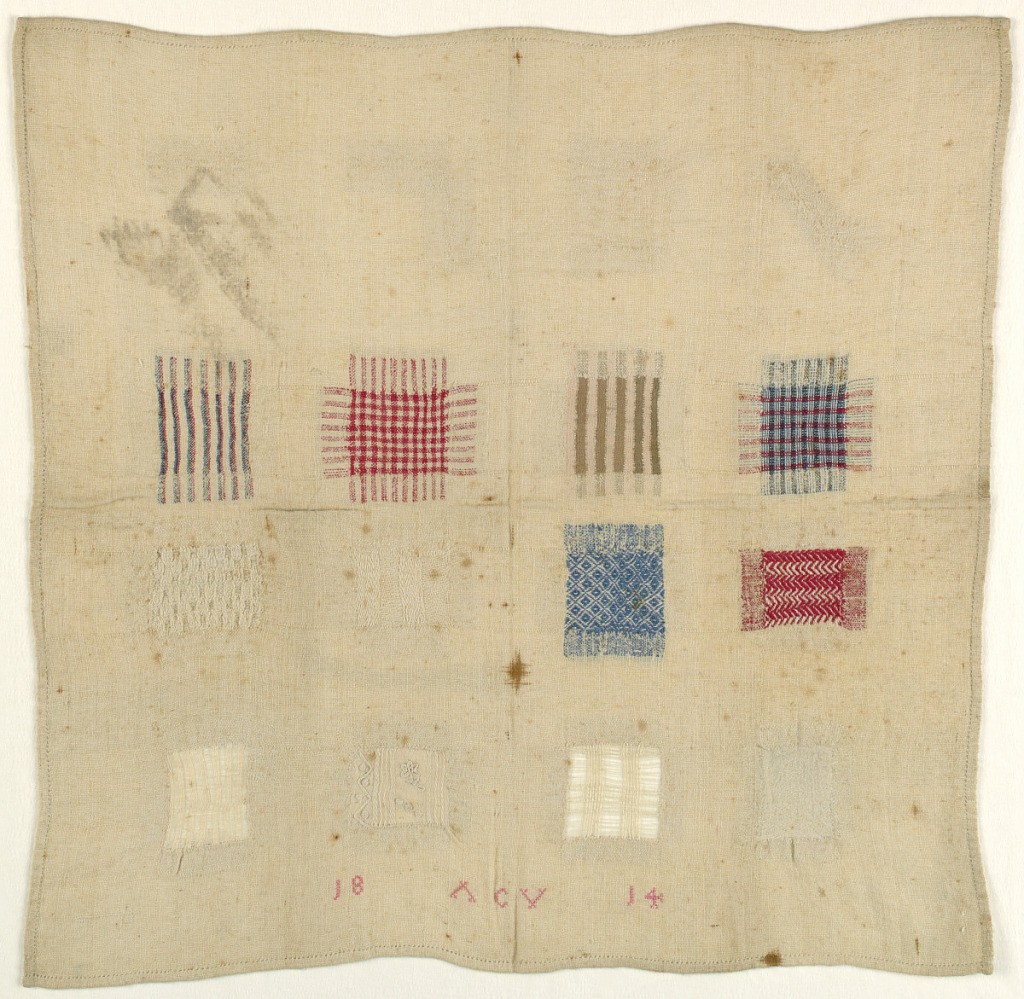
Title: Darning sampler
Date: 1814
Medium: cotton, wool, silk Technique: embroidered in running and cross stitches on plain weave foundation
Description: Sixteen squares of pattern darning.